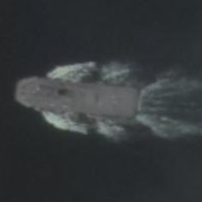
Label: civil